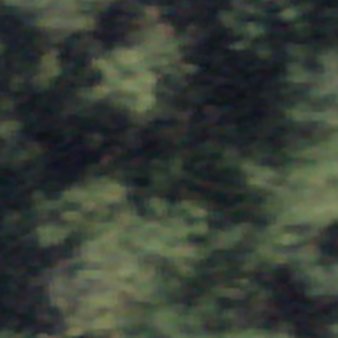
Label: other